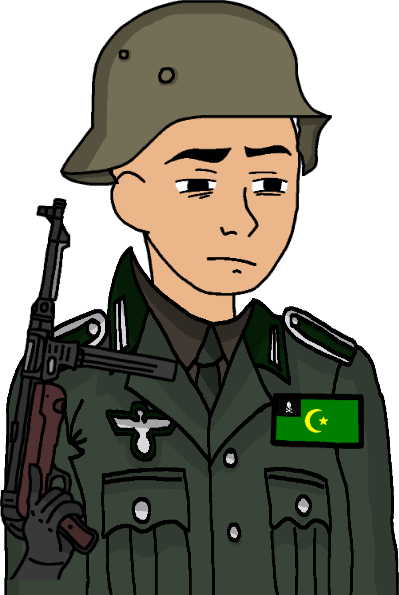
Label: 5_Twinkjak